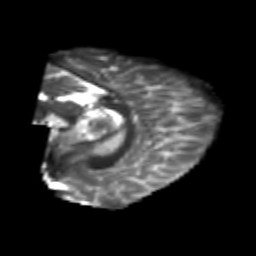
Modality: T2w
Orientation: sagittal
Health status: healthy
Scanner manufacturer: philips
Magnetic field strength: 3 T
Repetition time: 6.964 s
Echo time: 0.092 s